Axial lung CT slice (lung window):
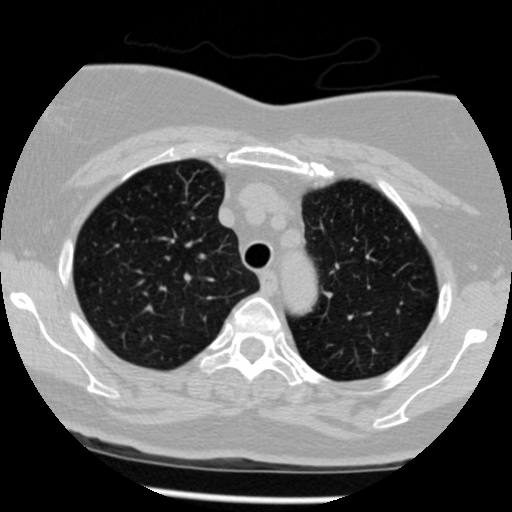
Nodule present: no